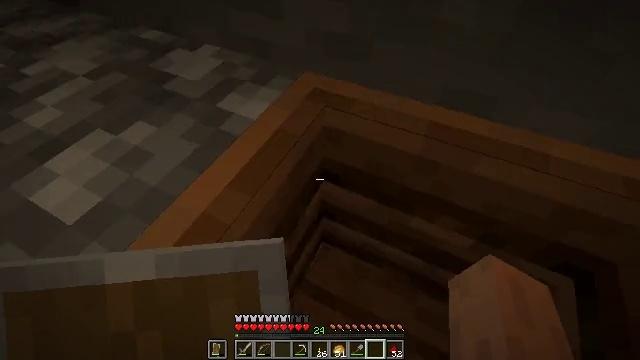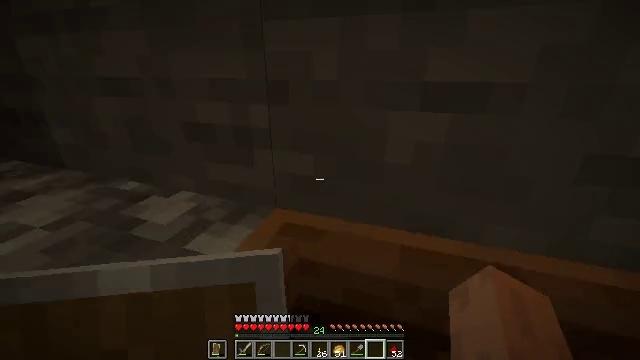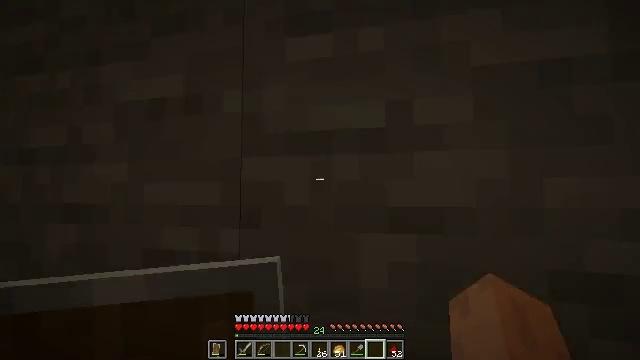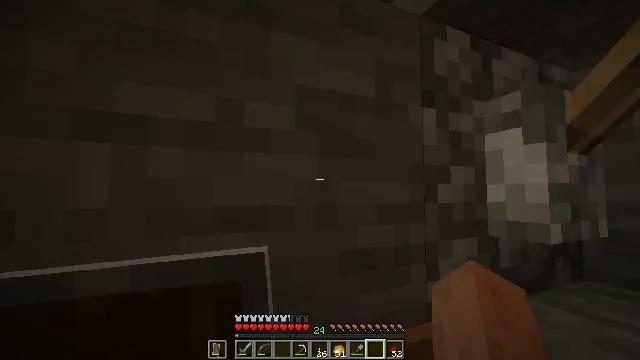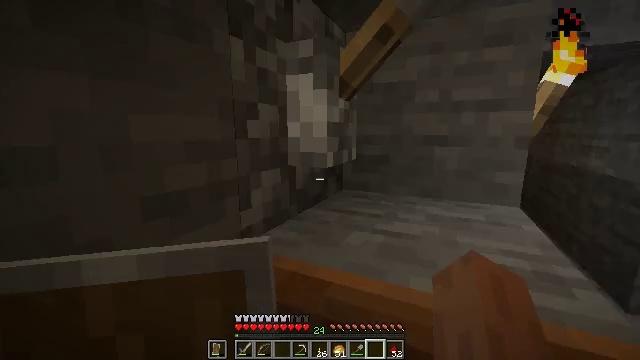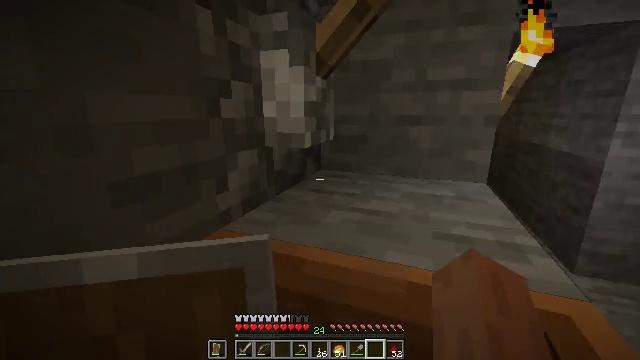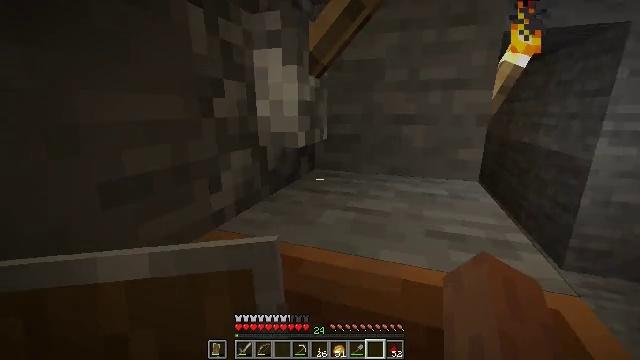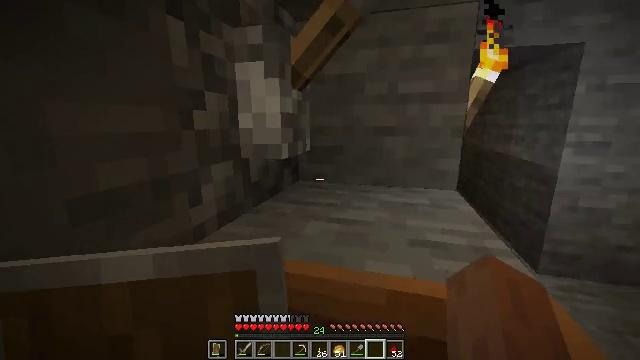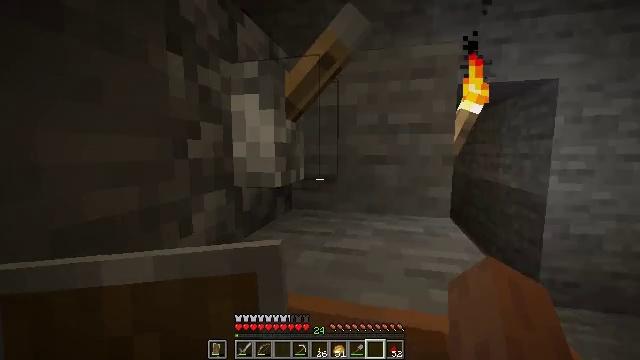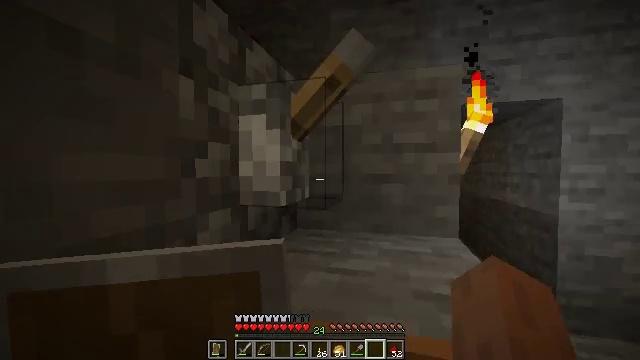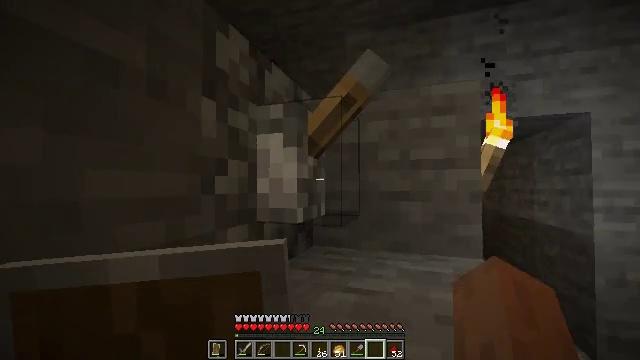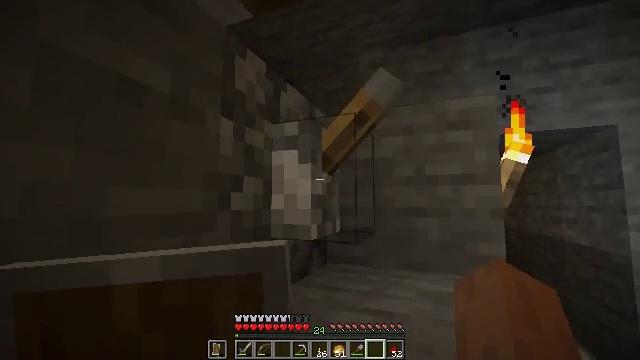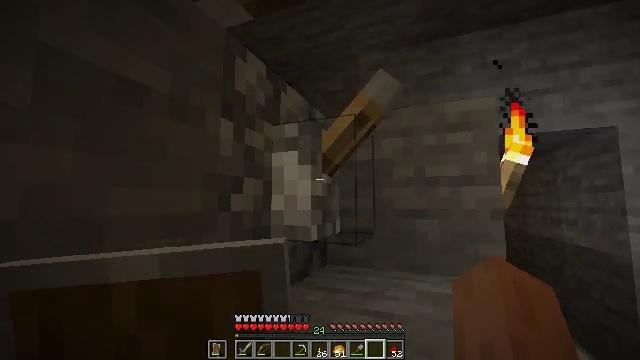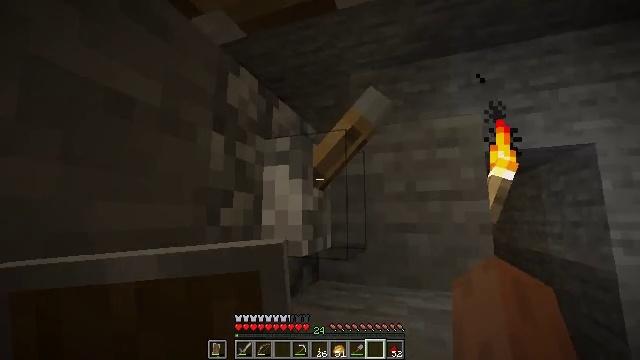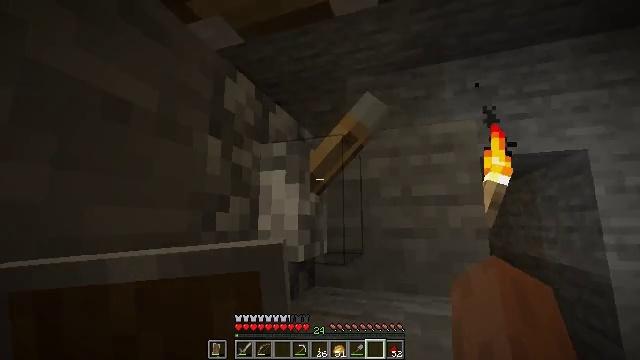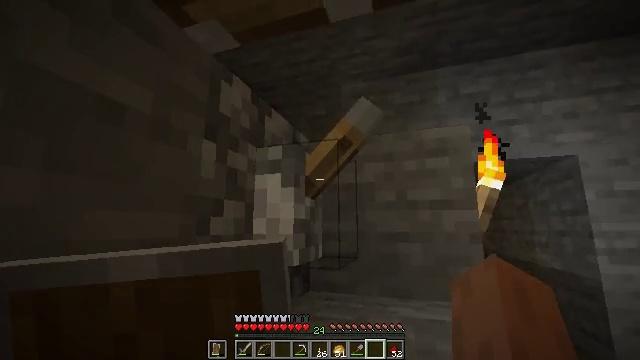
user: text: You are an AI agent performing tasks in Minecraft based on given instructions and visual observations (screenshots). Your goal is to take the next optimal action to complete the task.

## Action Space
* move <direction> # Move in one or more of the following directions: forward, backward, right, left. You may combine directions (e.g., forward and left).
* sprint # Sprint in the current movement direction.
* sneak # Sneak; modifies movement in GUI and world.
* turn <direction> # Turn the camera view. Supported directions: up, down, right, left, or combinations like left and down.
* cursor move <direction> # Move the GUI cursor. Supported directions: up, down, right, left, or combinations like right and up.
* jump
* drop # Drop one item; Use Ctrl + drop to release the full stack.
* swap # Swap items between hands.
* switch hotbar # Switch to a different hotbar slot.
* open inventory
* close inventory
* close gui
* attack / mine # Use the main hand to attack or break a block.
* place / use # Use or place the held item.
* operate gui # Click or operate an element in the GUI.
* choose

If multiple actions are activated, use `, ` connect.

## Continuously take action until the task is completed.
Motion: motion action
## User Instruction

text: Break the piston to gather it.
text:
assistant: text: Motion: turn right and up
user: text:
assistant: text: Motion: turn right and up
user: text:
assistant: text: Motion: turn right
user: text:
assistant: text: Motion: turn right and down
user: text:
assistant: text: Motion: turn right and down
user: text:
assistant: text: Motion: turn right
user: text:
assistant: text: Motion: turn right and up
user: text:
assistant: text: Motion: turn right and up
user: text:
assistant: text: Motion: turn left and up
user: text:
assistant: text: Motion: turn left and up
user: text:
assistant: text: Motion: turn left and up
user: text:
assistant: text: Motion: no_op
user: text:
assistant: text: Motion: turn right and up
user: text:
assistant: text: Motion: turn up
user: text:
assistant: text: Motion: turn right
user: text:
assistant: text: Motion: use / place
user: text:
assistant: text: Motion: use / place
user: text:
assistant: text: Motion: no_op
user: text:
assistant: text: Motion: no_op
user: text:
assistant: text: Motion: no_op
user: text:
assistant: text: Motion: no_op
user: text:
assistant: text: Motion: no_op
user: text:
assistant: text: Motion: turn left and down
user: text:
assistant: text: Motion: turn left
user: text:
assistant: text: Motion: turn up
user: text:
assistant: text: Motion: turn left and down
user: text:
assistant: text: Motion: turn left and down
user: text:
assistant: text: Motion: turn down
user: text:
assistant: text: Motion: no_op
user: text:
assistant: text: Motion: turn down